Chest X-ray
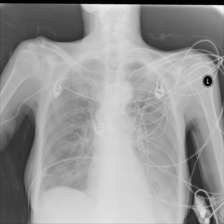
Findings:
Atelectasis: positive
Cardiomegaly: negative
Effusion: positive
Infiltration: negative
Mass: negative
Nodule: negative
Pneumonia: negative
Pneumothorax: negative
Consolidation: negative
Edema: negative
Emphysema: negative
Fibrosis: negative
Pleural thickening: negative
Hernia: negative